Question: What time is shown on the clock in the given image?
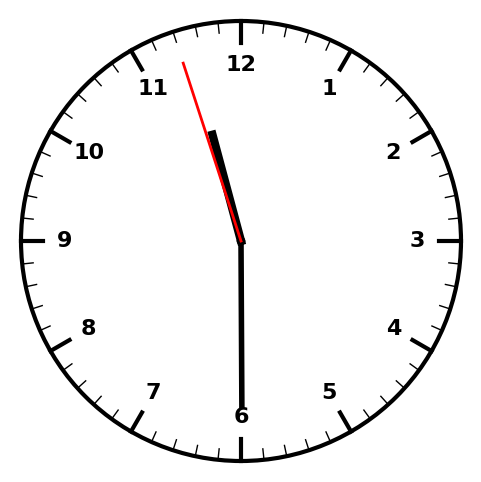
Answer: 11:29:57